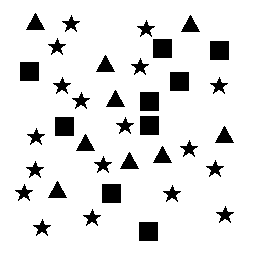
Squares: 9
Triangles: 9
Stars: 18
Total shapes: 36